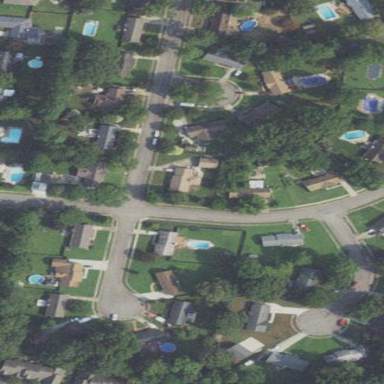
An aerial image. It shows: Residential area within neighborhood.